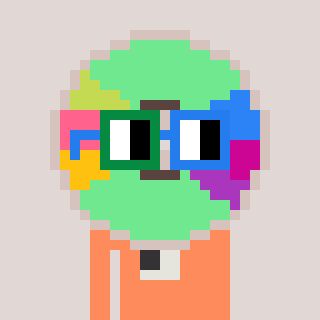
a pixel art character with square green and blue glasses, a cd-shaped head and a peachy-colored body on a warm background